Interaction volume radius: 5 \u00c5
Interaction volume height: 10 \u00c5
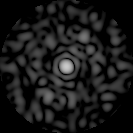
Disorder parameter: 0.7916